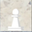
Piece: wP